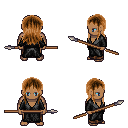
a pixel art fantasy rpg character, male body template, human, dark skin, gray robe, robe skirt, brown unkempt hairstyle, spear, four views (front, back, left, right), 2x2 character sprite sheet, small pixel art, hard edges, no anti-aliasing